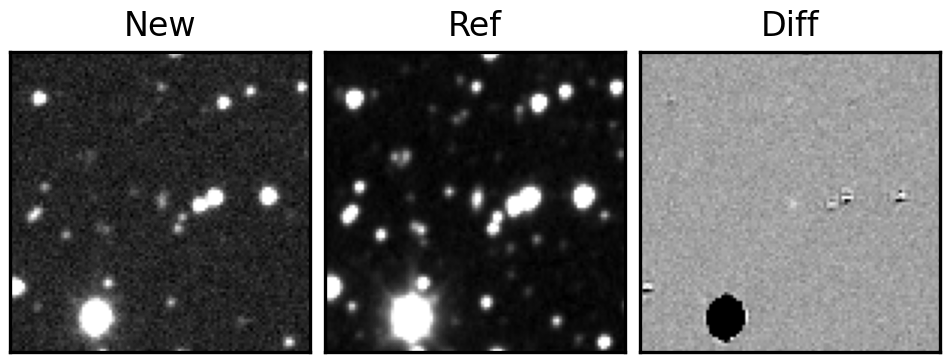
Label: real